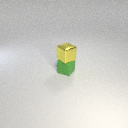
small yellow metal cube above small green rubber cube